Question: First of all, I know that this question has been asked before maybe more than once, like this one for instance <URL> but i couldn't know the path that i have to refered to.
i already installed 'jdk-8u31-windows-x64' and i am working on 'windows 7 64 bit', when i open Android Studio, i got message:

it seems obvious that i should add a 'JAVA_HOME' system variable, but what is the value of that variable?
after installing 'jdk-8u31-windows-x64', i found this folder on my computer
'C:\Program Files (x86)\Java\jre1.8.0_31', should I refered to it? or to the bin inside it? or should I install other stuff?
### Note 1:
when I type 'java -version' on my cmd, I got this:
'''
java version "1.8.0_31"
Java(TM) SE Runtime Environment (build 1.8.0_31-b13)
Java HotSpot(TM) 64-Bit Server VM (build 25.31-b07, mixed mode)
'''
### Note 2:
Yesterday I formatted my laptop and installed the latest version of java from the official website of java
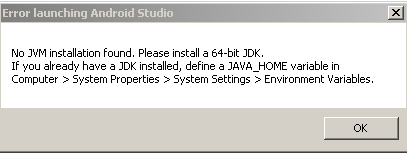
Answer: The 'JAVA_HOME' should contain the path of the 64-bit JDK.
'C:\Program Files (x86)\Java\jre1.8.0_31' is the path of a JRE. Normally the JDK directory should be something like 'jdk1.8.0_31' in your case, and the 'JAVA_HOME' would store the absolute path of this directory, without the 'bin' directory. Try searching for that directory under 'C:/Program Files' ('C:/Program Files(x86)' is usually for 32-bit installations).
It would be better to also install JDKs in a path that does not have space.